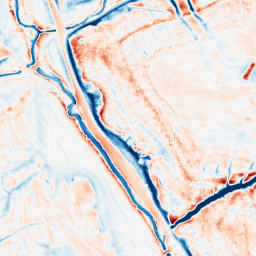
Category: edge_preserving
Decomposition family: anisotropic_diffusion
Decomposition parameters: iterations: 50
kappa: 10
gamma: 0.2
Upsampling method: edge_directed
Upsampling parameters: scale: 2
Upsampling scale: 2